Question: I'm studying to take the Security+ exam.
I'm really having problems figuring out this chart. I understand most of it. Can someone explain the following?

1. Why are there 2 sensors in this picture which both point to analyzer?
2. Why is security policy not a block?
3. Why does "trending and reporting" have no inputs?
4. Can this picture be redrawn like this and have the same meaning?
This is really confusing to me.
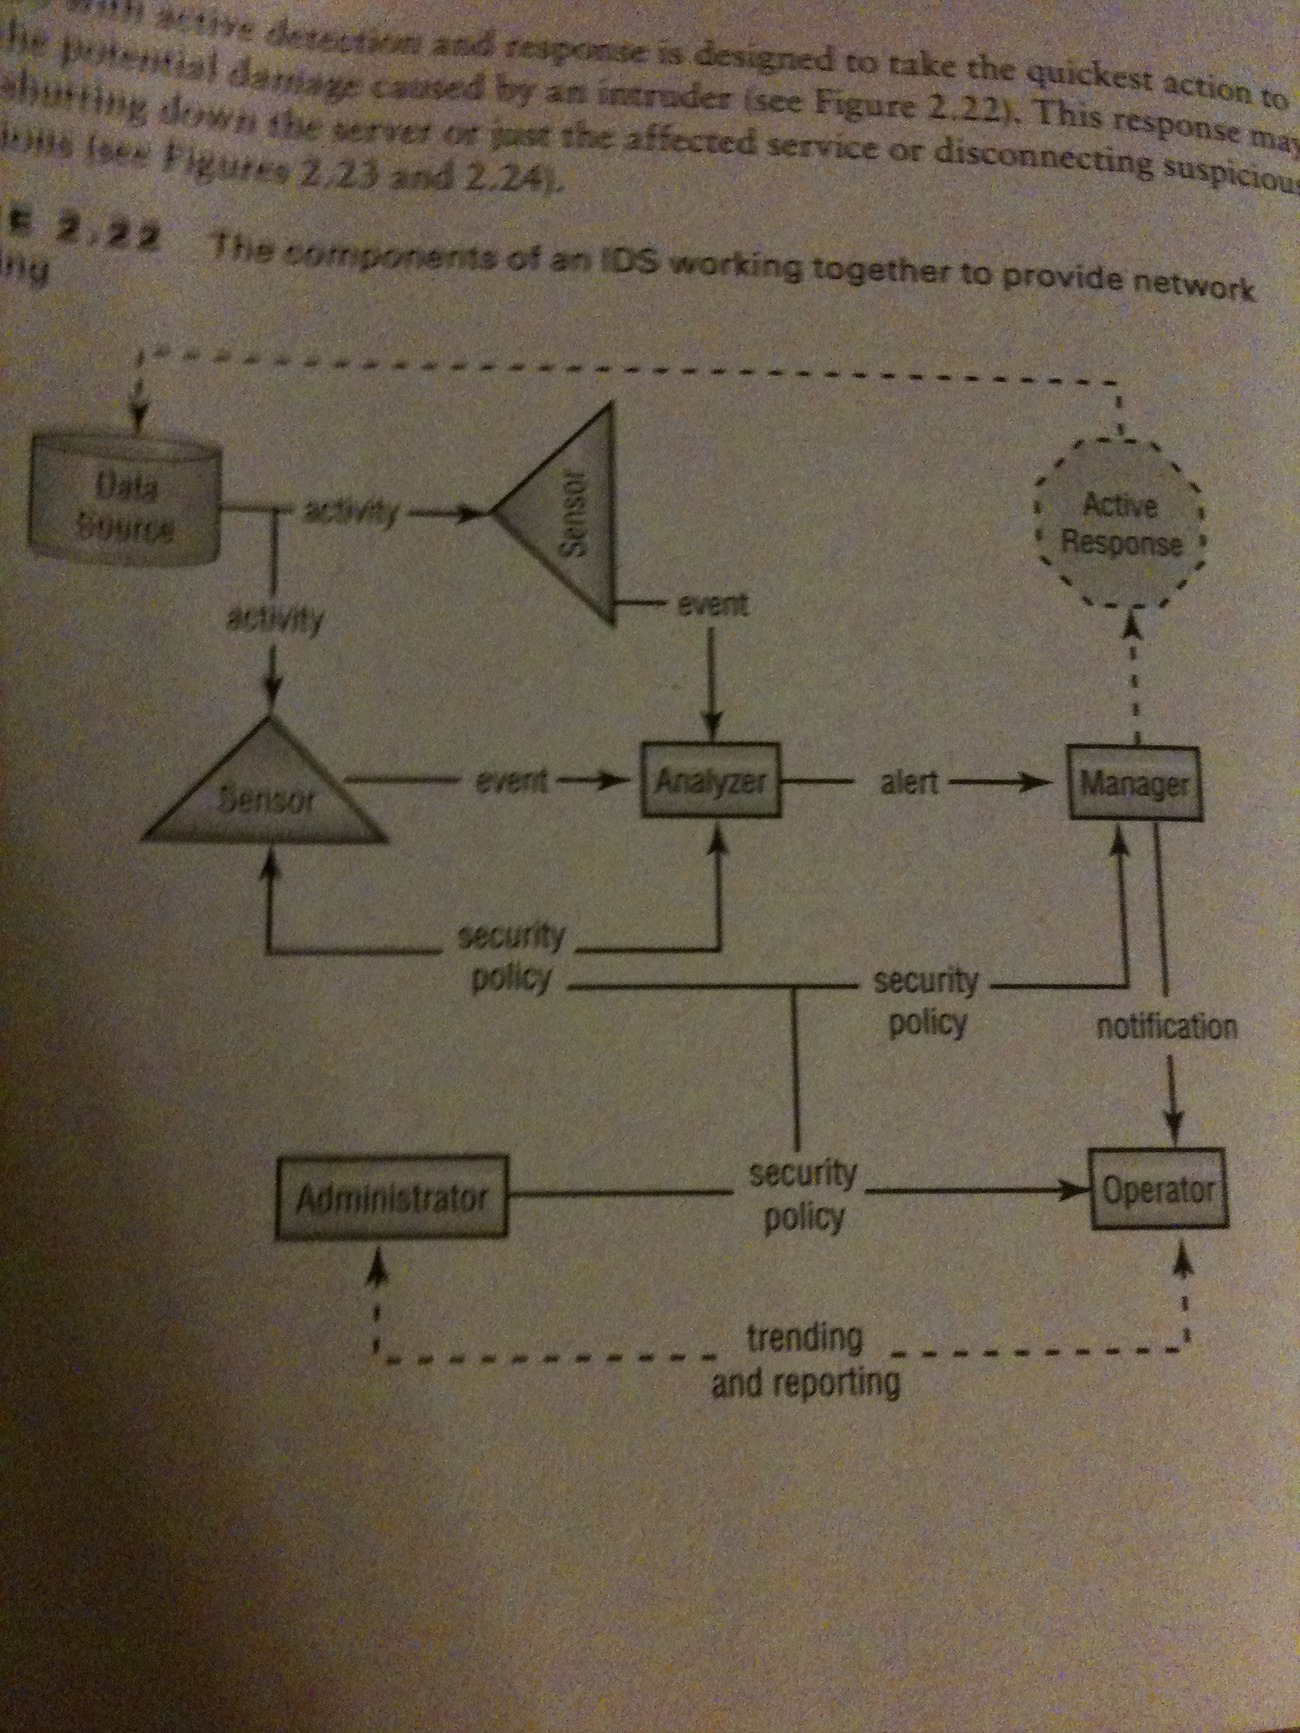
Answer: I want to start out by saying that these kinds of diagrams are only really useful as high level overviews of what happens inside a system. Don't take them too literally. Why individual blocks are omitted or repeated is just going to be a mystery and probably not indicative of anything. That said, I'll try to look into my crystal ball and divine what the author might have been thinking:
1) There are two sensors to indicate that there is a 1:n relationship between analyzers and sensors. Meaning that in an IDS, there can be many sensors which all feed into a single analyzer.
2) Security Policy is the data which is supplied by an administrator. So the Administrator (a block) has an arrow (the policy) as an input to several other blocks. Think of it this way: you should always be able to label the arrows in a block diagram with exactly what data is being sent. In your blue diagram you made, what would the label be for the arrow between "Security Policy" and "Analyzer"? (It's the policy which is being sent)
3) "Trending and Reporting" is not a block (which would need an input). It is the label to the bidirectional arrow on the bottom. "Trending and Reporting" is the data which is being sent back and forth between the Administrator and Operator.
Hope that helps.